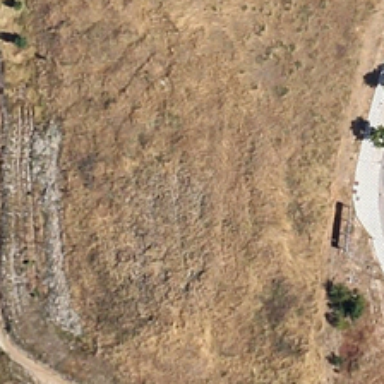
Several green trees are near a piece of bareland .